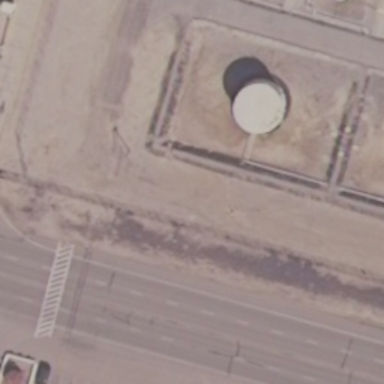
A small storage tank is on the ground with a road beside .